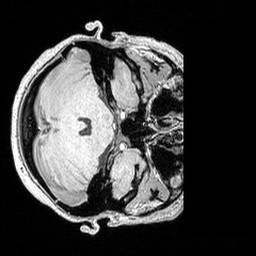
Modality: MP2RAGE
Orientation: axial
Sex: female
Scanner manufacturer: siemens
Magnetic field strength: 3 T
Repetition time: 5 s
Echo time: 0.00292 s